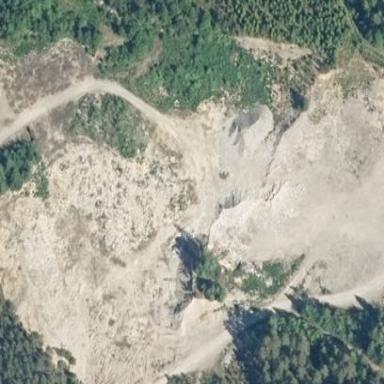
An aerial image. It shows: Quarry used for extracting aggregates.